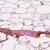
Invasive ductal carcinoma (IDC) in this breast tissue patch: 0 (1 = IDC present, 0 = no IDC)